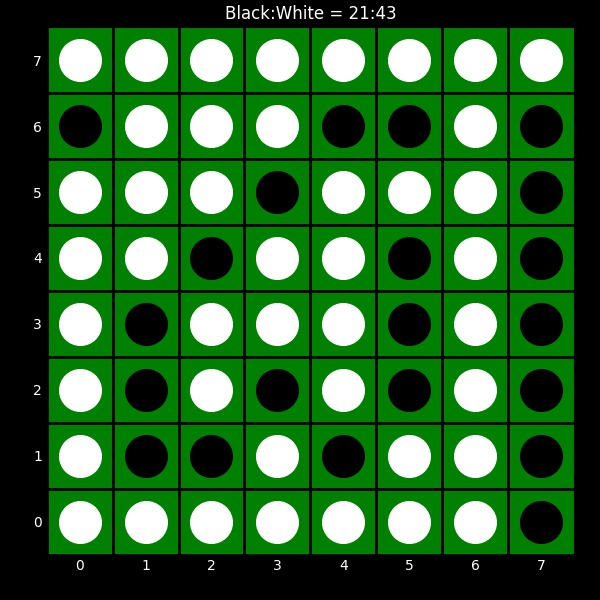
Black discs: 21
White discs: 43